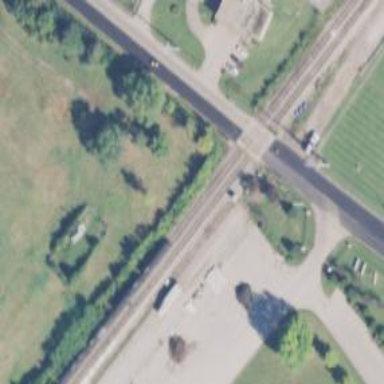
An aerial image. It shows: Level crossing along the railway.